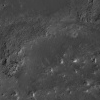
Atmospheric dust classification: not_dusty